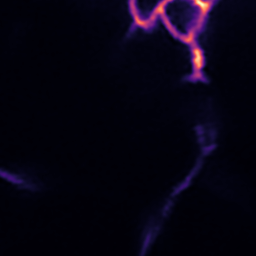
Label: Super-resolution ER image